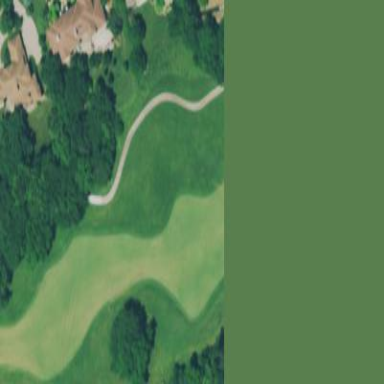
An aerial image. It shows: Area of rough grass used for golf.